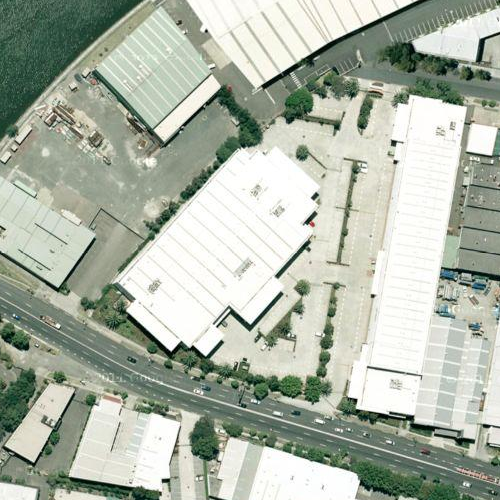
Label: sydney